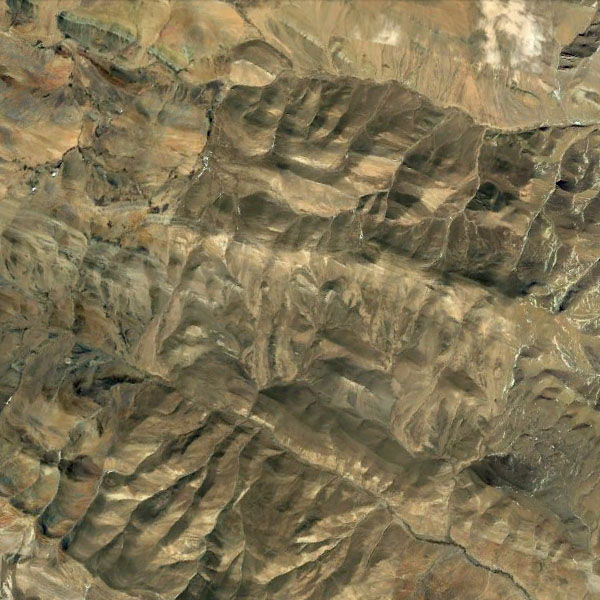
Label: Mountain